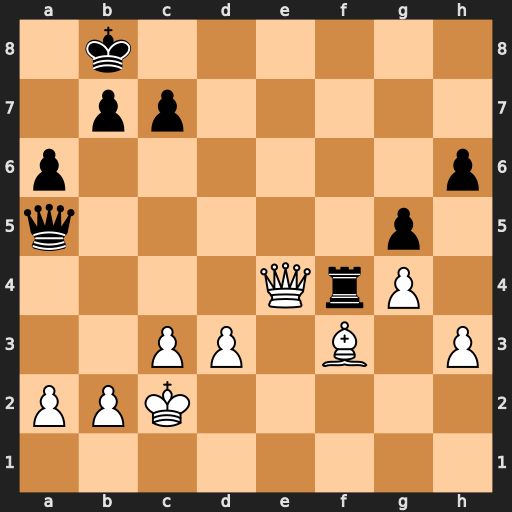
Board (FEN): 1k6/1pp5/p6p/q5p1/4QrP1/2PP1B1P/PPK5/8
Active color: w
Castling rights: -
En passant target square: -
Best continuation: Qxb7#